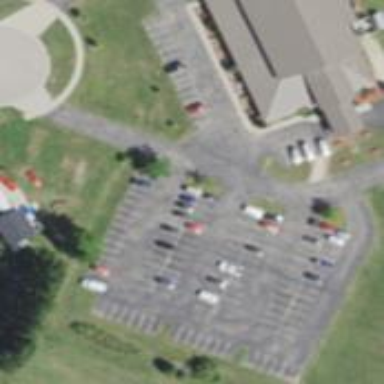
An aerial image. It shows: Parking area.